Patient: sex F, age 68
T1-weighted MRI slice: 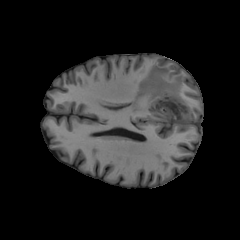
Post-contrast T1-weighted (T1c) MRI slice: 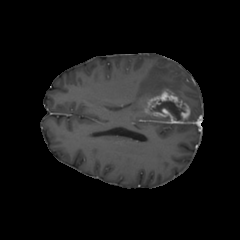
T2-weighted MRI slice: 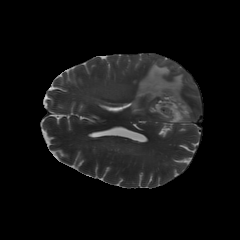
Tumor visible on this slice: yes
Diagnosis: Glioblastoma, IDH-wildtype
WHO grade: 4